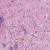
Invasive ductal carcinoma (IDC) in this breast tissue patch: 1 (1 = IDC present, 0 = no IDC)